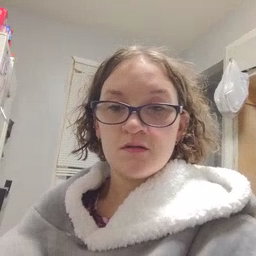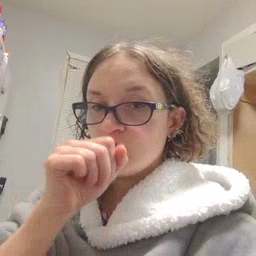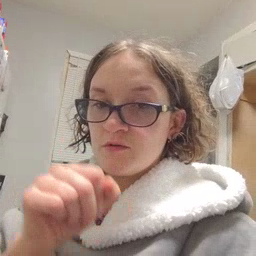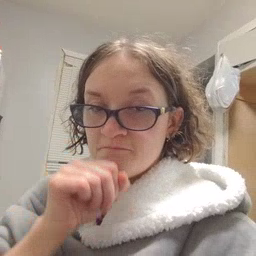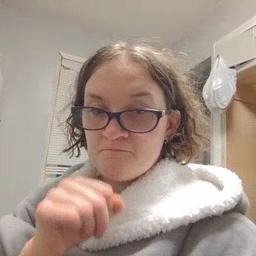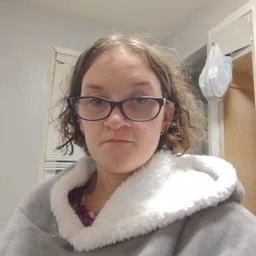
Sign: icecream